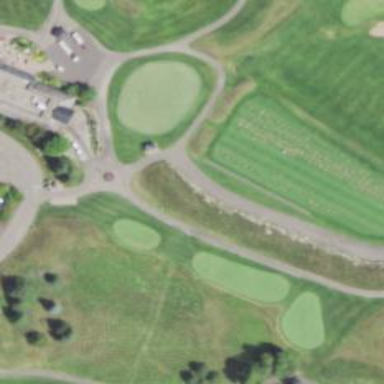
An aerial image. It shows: Path designed for golf carts.